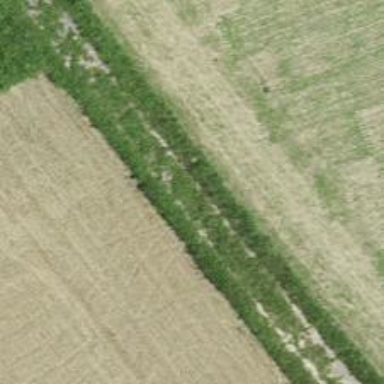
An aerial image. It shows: Grass track with Grade 4 tracktype.